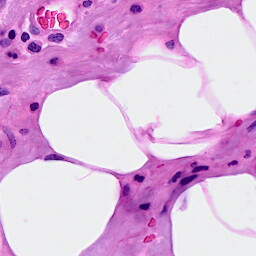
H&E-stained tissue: Breast